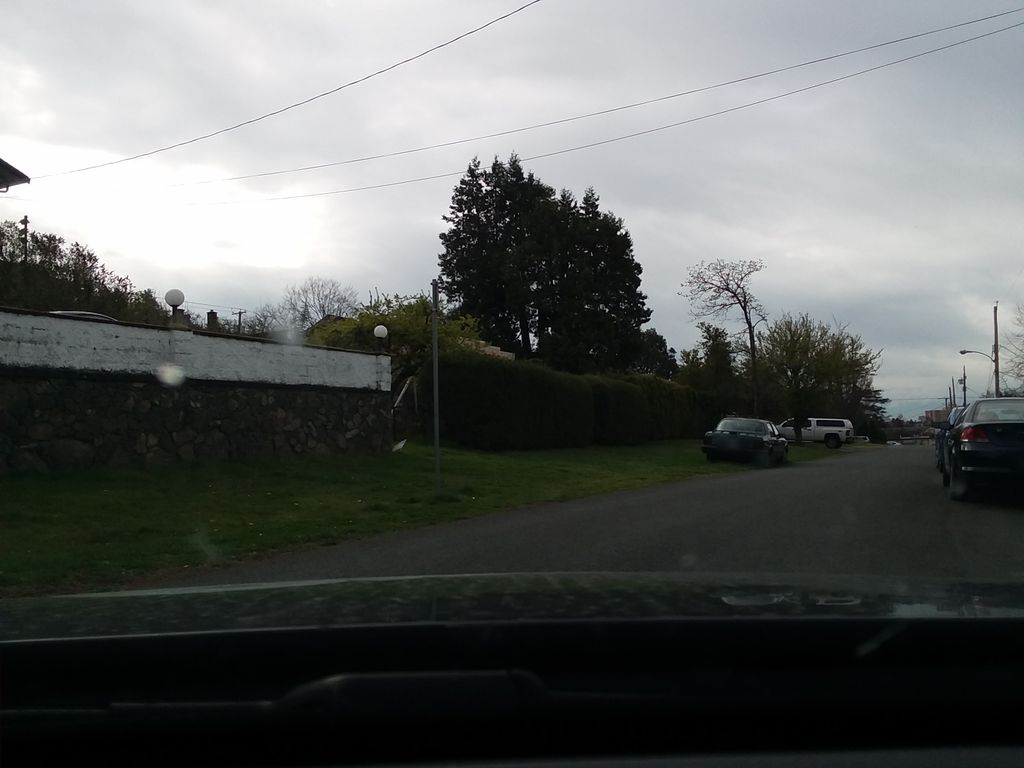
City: victoria